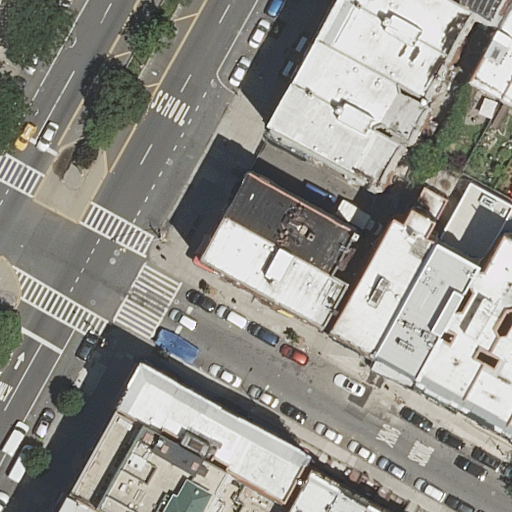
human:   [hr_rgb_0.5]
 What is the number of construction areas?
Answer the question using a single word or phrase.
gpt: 0

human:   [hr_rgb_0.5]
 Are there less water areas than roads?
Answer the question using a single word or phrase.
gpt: yes

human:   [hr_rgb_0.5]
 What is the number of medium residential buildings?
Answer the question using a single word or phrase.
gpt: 13

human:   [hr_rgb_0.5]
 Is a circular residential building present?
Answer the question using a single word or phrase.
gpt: no

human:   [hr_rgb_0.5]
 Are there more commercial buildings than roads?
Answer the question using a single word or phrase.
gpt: no

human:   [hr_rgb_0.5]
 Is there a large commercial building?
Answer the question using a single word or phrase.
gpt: no

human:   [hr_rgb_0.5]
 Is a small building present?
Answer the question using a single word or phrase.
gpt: yes

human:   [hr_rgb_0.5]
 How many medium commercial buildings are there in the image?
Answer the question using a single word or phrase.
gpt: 0

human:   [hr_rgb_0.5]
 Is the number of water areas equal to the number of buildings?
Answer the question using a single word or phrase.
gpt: no

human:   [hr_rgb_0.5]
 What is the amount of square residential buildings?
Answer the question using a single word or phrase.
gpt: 0

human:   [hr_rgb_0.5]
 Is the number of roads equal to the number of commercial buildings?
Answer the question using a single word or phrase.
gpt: no

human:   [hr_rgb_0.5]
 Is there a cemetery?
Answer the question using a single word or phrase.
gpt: no

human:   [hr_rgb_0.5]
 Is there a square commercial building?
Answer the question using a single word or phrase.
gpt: no

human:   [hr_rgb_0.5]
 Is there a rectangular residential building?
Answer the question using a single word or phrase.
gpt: yes

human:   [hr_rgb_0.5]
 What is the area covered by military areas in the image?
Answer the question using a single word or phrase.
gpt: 0m2

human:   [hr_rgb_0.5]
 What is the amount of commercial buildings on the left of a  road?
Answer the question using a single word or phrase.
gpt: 0

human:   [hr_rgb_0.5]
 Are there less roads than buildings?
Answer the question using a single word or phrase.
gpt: yes

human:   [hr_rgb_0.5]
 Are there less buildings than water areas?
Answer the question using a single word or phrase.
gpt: no

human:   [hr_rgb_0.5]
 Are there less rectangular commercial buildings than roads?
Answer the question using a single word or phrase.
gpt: yes

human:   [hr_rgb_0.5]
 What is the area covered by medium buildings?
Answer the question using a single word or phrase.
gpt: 3302m2

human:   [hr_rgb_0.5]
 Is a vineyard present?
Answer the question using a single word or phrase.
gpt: no

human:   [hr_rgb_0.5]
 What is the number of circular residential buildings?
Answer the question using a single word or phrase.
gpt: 0

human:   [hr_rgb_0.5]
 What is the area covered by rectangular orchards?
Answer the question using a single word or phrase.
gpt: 0m2

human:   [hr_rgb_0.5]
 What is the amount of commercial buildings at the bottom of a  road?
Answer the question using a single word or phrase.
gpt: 0

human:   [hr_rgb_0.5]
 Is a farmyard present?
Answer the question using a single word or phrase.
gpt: no

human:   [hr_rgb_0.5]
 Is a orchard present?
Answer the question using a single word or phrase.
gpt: no

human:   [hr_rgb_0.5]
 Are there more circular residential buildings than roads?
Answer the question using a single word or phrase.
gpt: no

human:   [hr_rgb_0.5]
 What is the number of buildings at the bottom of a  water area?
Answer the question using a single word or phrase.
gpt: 0

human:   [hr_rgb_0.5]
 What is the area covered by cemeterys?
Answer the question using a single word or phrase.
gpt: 0m2

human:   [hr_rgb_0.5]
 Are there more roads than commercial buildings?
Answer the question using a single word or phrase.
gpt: yes

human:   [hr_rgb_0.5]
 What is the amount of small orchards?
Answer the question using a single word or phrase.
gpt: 0

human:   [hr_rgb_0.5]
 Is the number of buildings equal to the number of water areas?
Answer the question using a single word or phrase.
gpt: no

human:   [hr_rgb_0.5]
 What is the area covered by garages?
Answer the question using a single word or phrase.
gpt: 0m2

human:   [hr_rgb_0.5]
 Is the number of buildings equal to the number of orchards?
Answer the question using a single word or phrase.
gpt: no

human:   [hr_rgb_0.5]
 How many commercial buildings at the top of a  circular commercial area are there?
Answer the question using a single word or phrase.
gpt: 0

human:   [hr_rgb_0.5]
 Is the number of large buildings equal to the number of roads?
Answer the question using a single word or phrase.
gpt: no